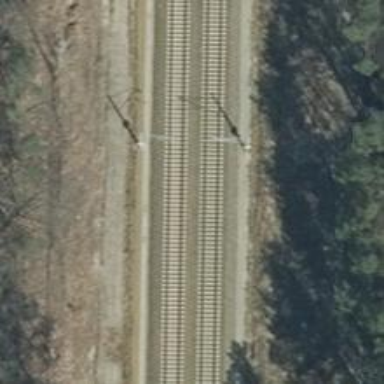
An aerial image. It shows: Milestone along the railway track with catenary mast.